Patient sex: M
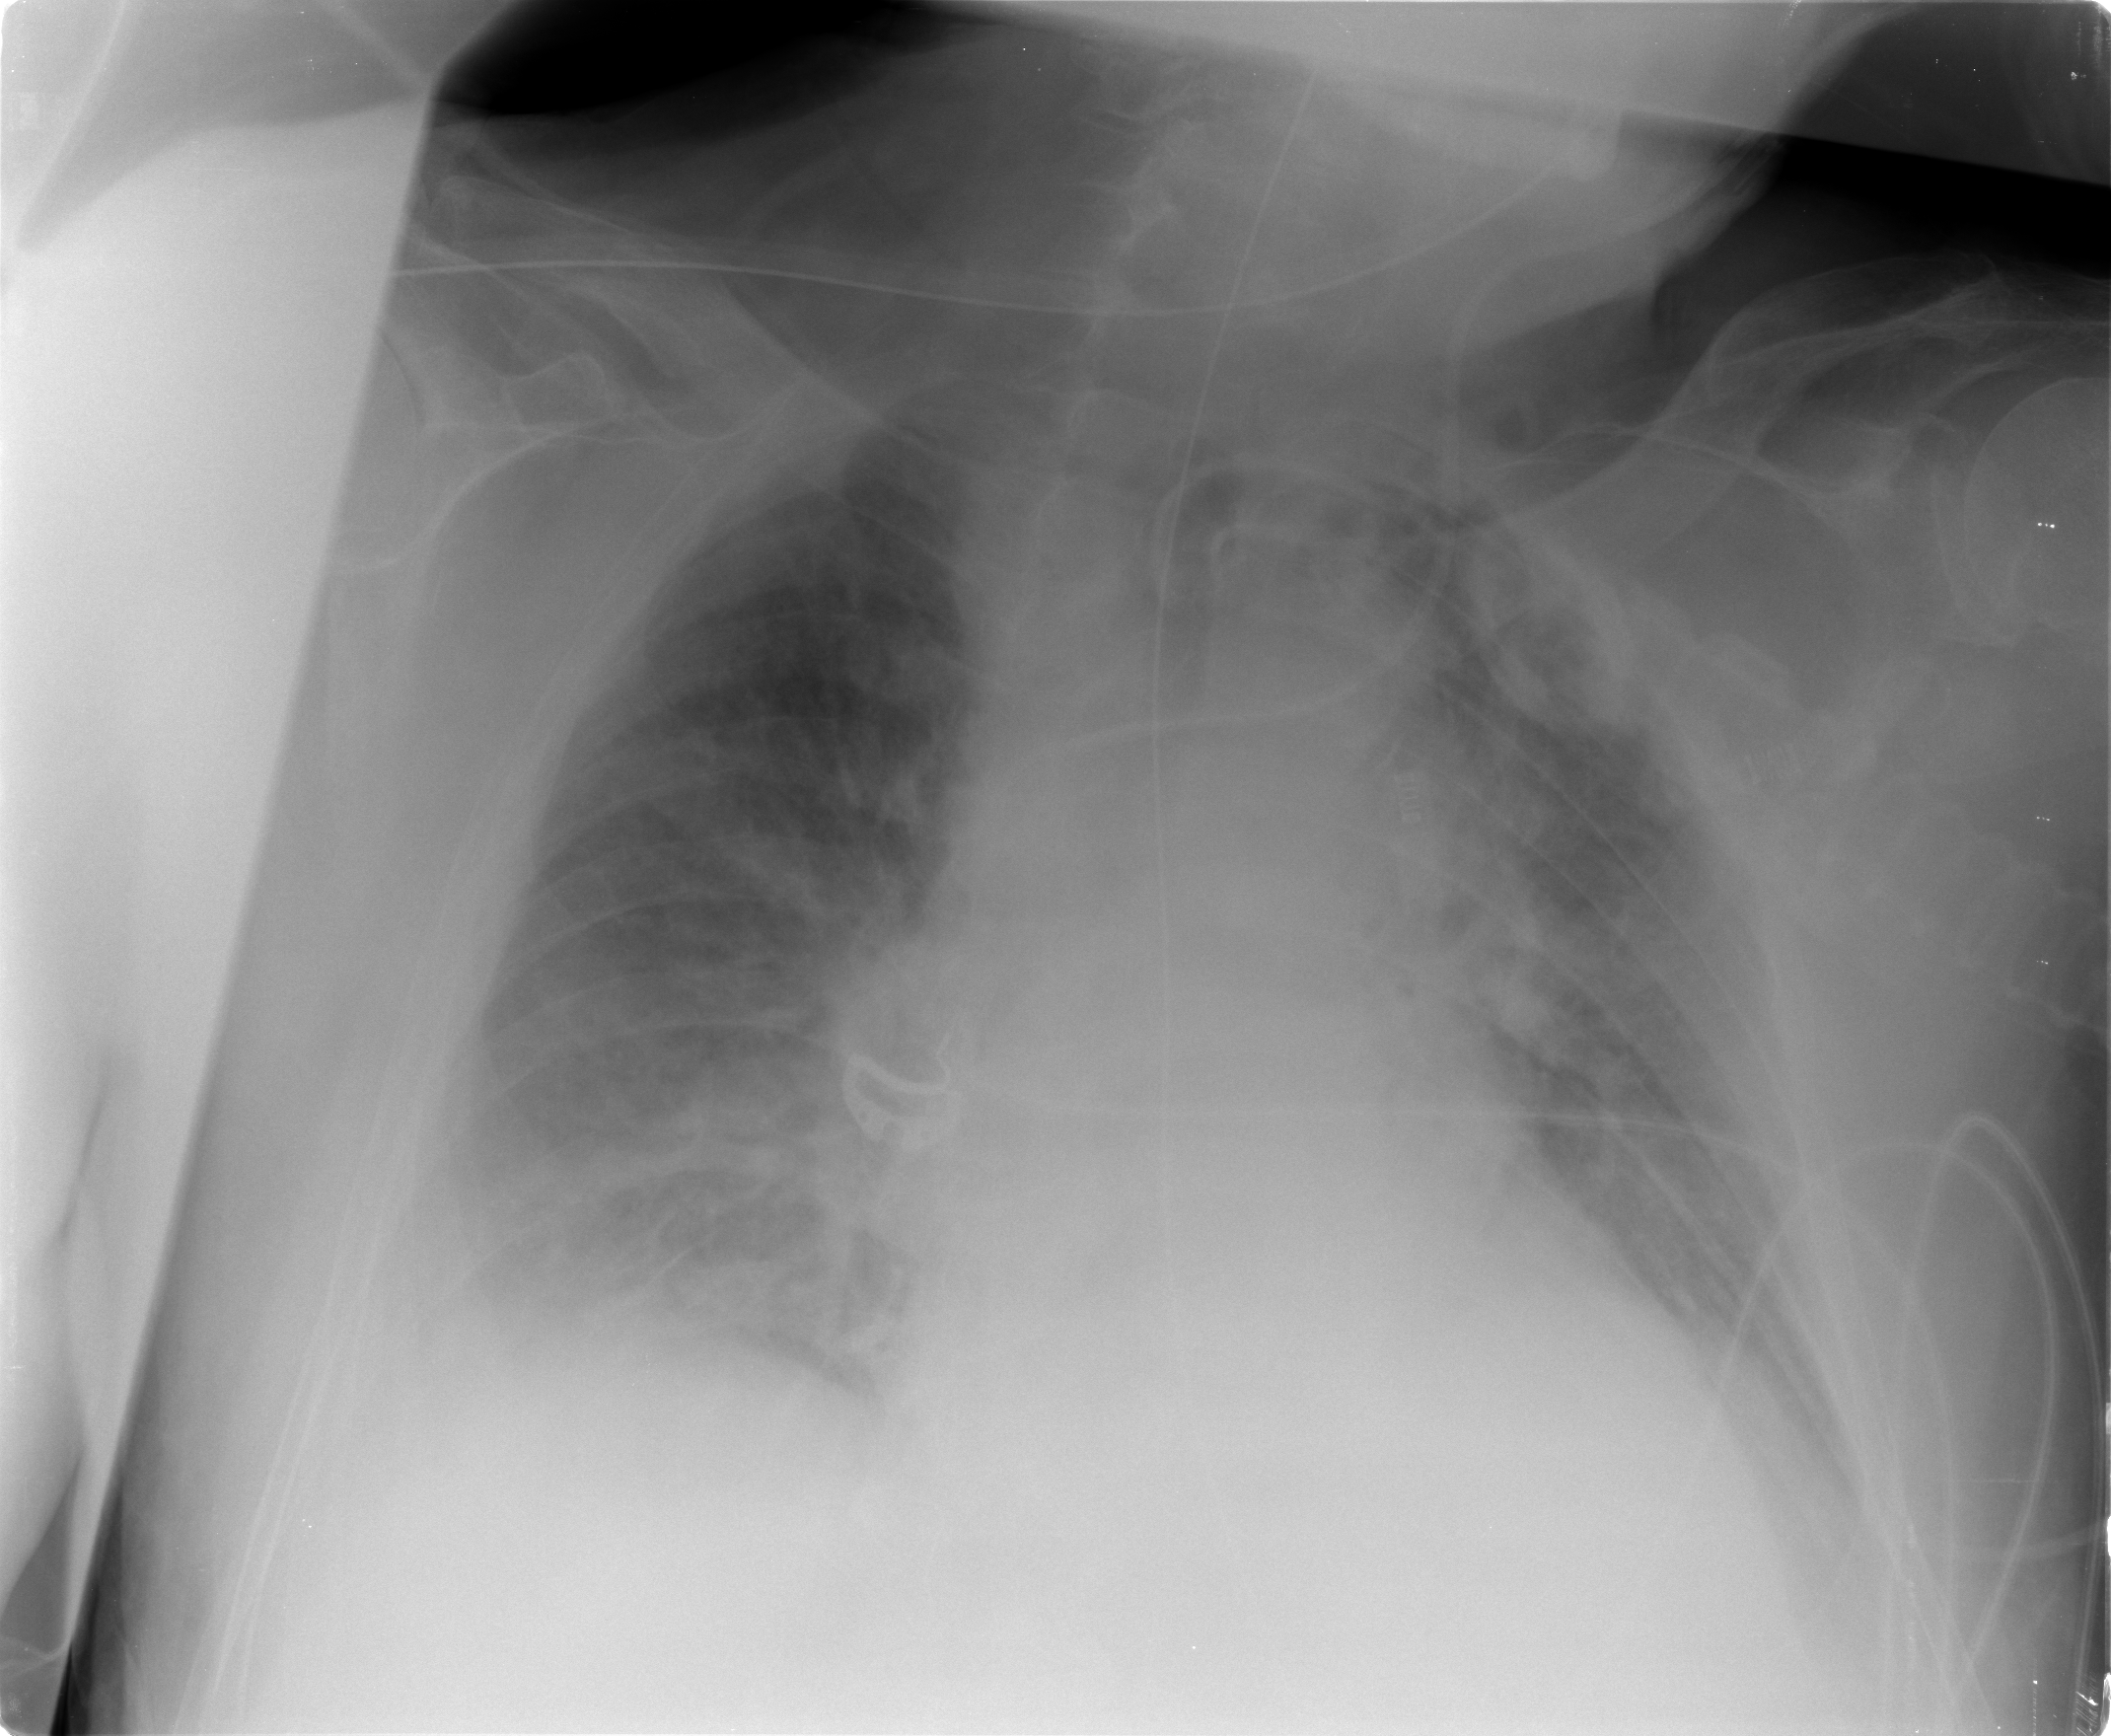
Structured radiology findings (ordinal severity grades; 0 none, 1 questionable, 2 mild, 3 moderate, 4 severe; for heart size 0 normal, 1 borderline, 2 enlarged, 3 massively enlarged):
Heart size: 1
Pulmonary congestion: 3
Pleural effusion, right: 2
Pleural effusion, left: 2
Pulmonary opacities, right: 3
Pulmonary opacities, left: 2
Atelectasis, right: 2
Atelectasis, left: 2